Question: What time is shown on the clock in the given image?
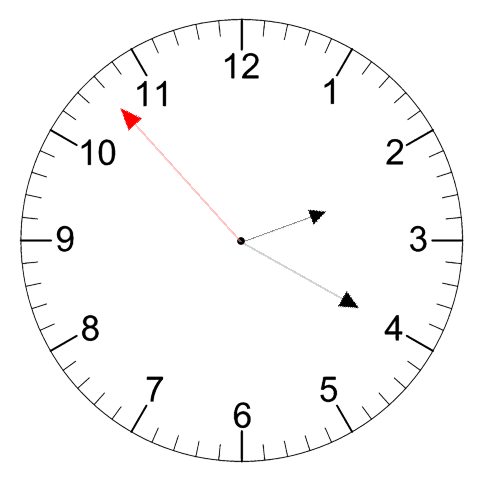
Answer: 02:19:53